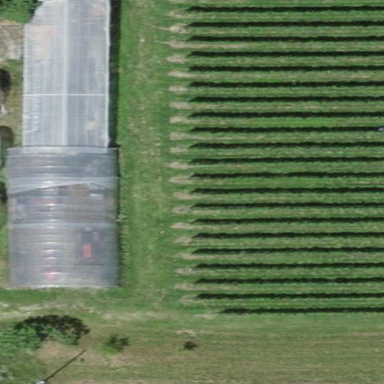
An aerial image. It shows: Greenhouse.